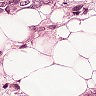
Metastatic tissue present: yes